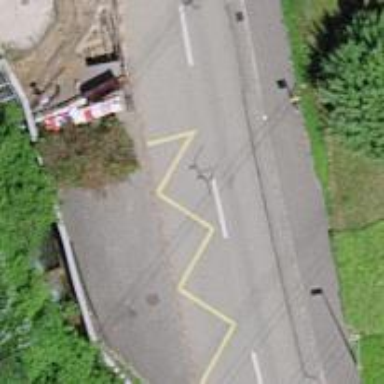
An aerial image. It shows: Bus stop with stop position for public transport.